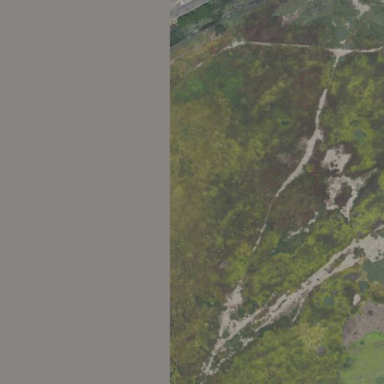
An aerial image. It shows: Nature reserve situated in wetland area.